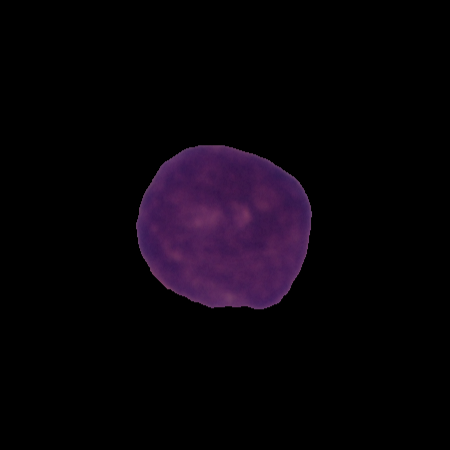
Label: cancer